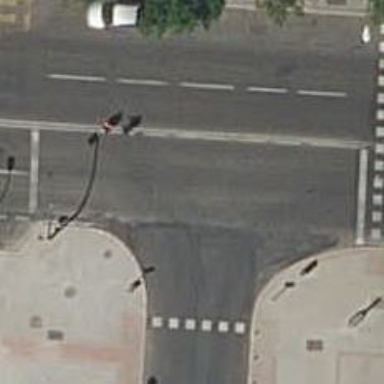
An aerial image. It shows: Road with traffic signals.